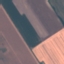
Label: AnnualCrop